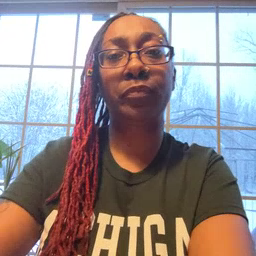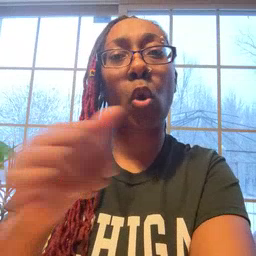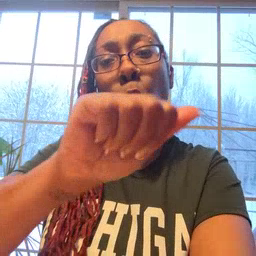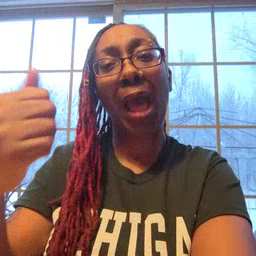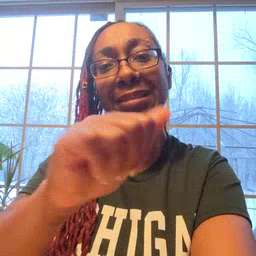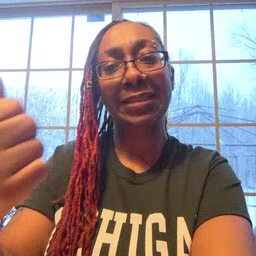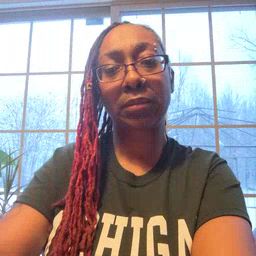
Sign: closet